Question: How to use 'HyperlinkButton' to show 'ContentDialog' page in Windows Phone 8.1.
XAML:
'''
<HyperlinkButton NavigateUri="Login/ForgotPassword.xaml">
<TextBlock>
<Underline>
<Run>Forgot Password?</Run>
</Underline>
</TextBlock>
</HyperlinkButton>
'''
'ForgotPassword.xaml' is a 'ContentDialog' Page which is present in 'View' folder.
By using this XAML code I am getting following windows screen on click event:

Which is not expected. Anything I am missing here?
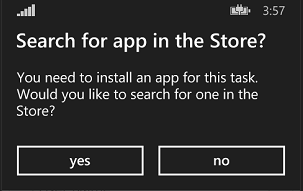
Answer: <URL> is used by WebView:
> The action of opening the NavigateUri in a default browser is a system action that takes place without requiring any event handling. If your intent is that the HyperlinkButton should load a specified URI within a WebView control that's also part of your app, then don't specify a value for NavigateUri. Handle the Click event instead, and call WebView.Navigate, specifying the URI to load.
If you want to navigate to a page in your app or show dialog, use <URL>:
'''
private void HyperlinkButton_Click(object sender, RoutedEventArgs e)
{
// navigation to Page:
this.Frame.Navigate(typeof(ForgotPassword));
// if you need to show a dialog (it must be defined somewhere in your page clas), then make the whole event async
ForgotPassword dialog = new ForgotPassword();
await dialog.ShowAsync();
}
'''
In XAML:
'''
<HyperlinkButton Click="HyperlinkButton_Click">
'''